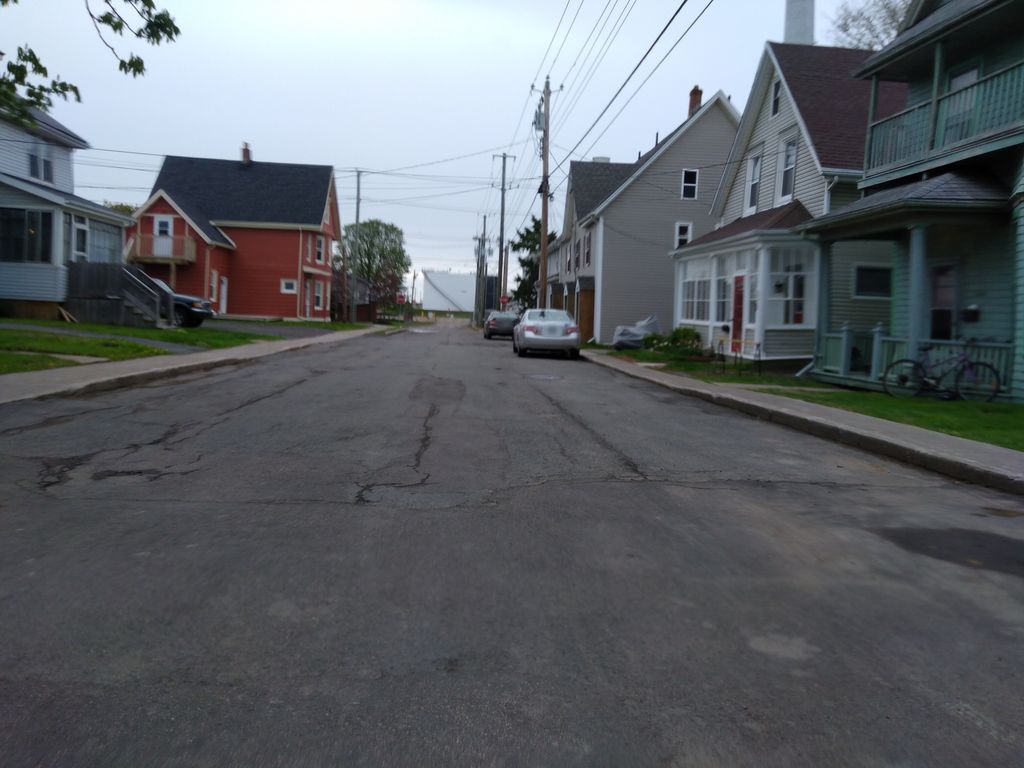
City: charlottetown